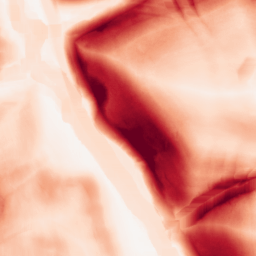
Category: morphological
Decomposition family: morphological_gradient
Decomposition parameters: size: 15
shape: square
Upsampling method: quartic
Upsampling parameters: scale: 2
Upsampling scale: 2